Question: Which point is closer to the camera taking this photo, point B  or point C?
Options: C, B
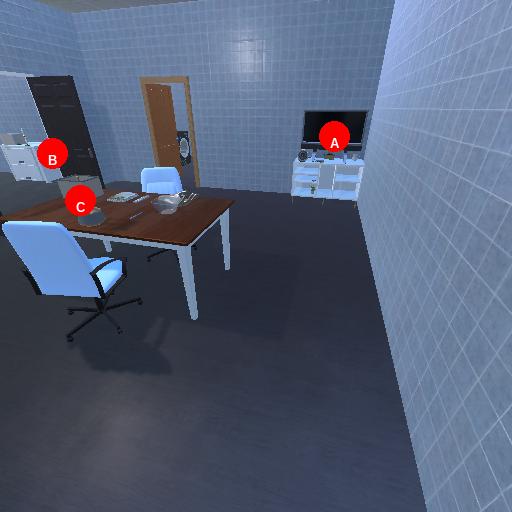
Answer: C